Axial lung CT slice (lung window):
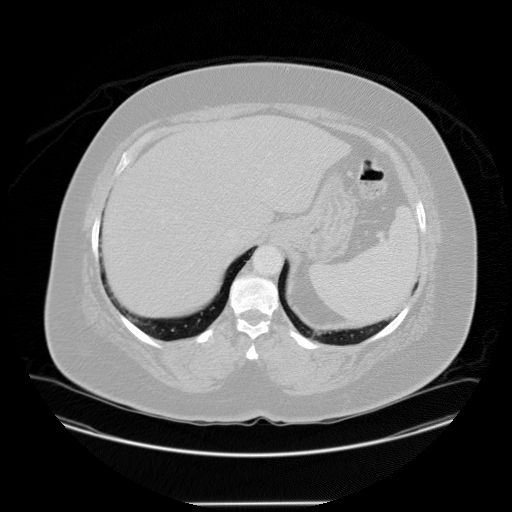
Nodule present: no